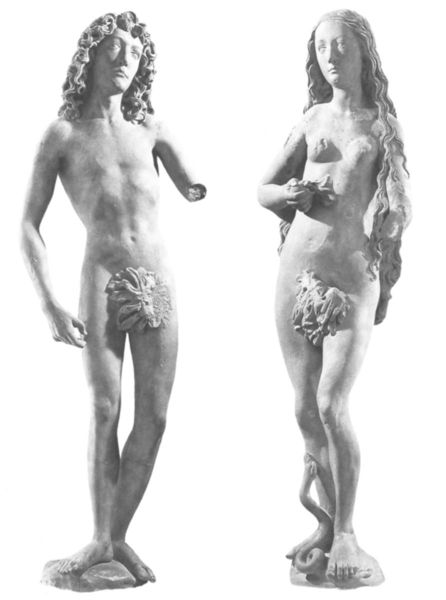
Titel: Adam und Eva
Künstler: Tilman Riemenschneider
Standort: Herkunftsort: Würzburg, Marienkapelle (EU - D - B)
Institution: Würzburg, Mainfränkisches Museum
Schlagwörter: akt, blätter, körper, mann, nackt, brust, frau, haar, marmor, tuch, arm, arme, gesicht, lang, stehen, stein, busch, figur, haare, lange haare, paar, blatt, locken, skulptur, statue, apfel, brüste, füße, figuren, scham, adam, barfuss, eva, paradies, porzellan, schlange, fraue, stand, kaputt, skulpturen, statuen, sündenfall, gips, feige, alabaster, mann frau, feigenblatt, menschenpaar, statur, spätgotisch, schöpfung, riemenschneider, cranach, pisano, licken, staturen, arkanthusblätter, ev